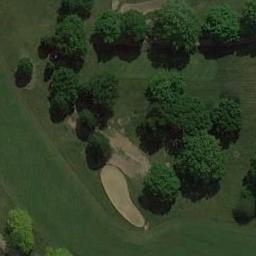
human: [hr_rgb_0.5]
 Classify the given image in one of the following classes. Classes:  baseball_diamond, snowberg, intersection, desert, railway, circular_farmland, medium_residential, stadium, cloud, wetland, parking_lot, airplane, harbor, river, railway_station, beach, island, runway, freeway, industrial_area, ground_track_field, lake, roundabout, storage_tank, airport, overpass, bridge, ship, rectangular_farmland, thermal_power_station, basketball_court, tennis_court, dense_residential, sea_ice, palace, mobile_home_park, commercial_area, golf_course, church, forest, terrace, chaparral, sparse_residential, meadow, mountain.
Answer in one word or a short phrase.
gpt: golf_course